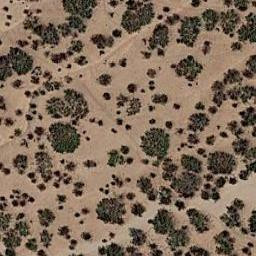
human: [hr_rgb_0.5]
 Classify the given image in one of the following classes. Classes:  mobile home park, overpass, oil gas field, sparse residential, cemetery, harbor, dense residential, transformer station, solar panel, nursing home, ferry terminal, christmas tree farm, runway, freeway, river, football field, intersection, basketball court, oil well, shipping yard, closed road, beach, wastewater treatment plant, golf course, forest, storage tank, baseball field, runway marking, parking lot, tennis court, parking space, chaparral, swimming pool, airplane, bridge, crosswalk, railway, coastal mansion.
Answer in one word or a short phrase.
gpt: chaparral